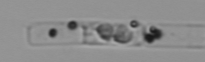
Label: Guinardia_delicatula_TAG_internal_parasite